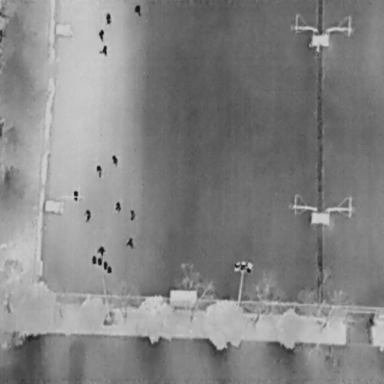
There are 12 People in the infrared image.